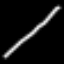
Label: line